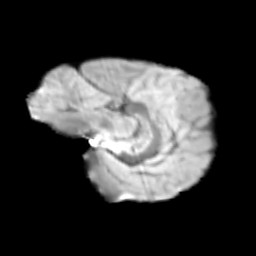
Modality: T2w
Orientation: sagittal
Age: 13
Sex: female
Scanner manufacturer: siemens
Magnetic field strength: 3 T
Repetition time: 3.8 s
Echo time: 0.07 s